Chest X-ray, AP view. Patient: 50 years old, sex F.
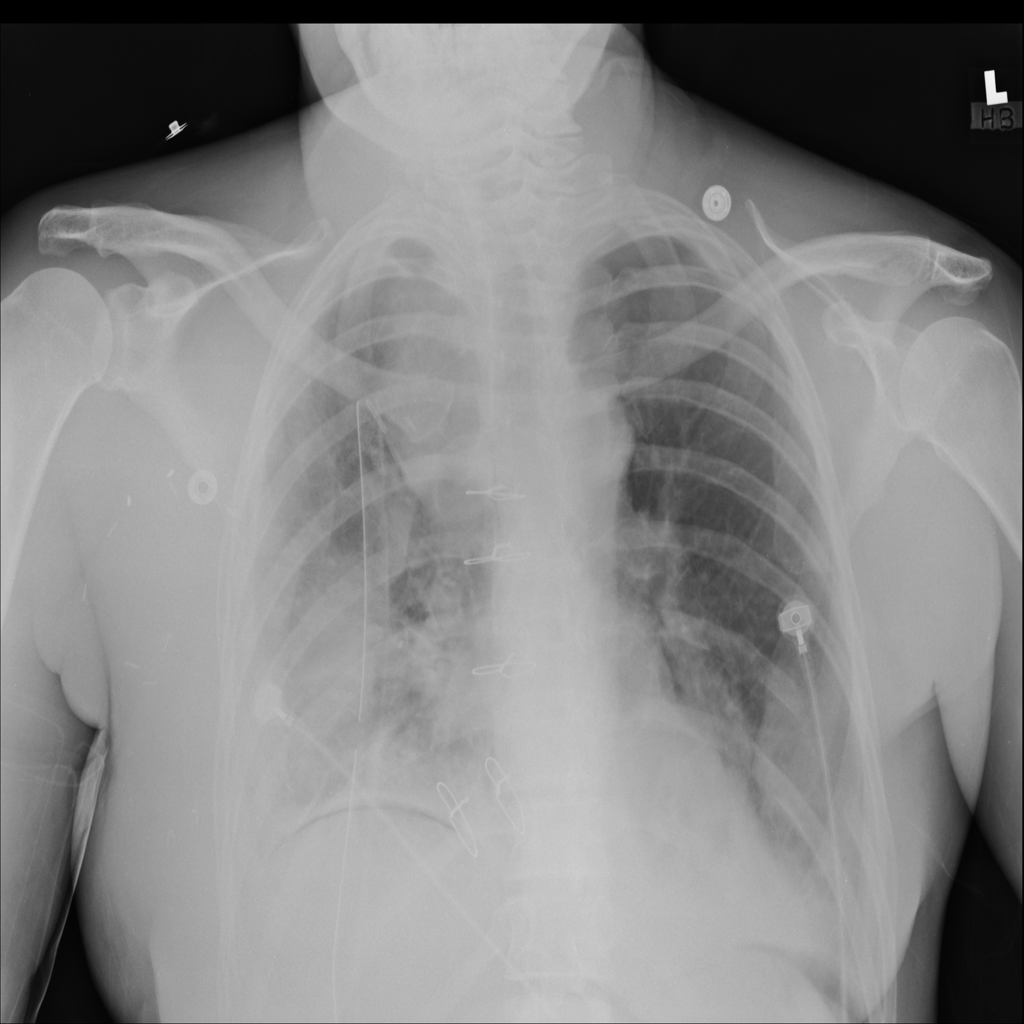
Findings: No Finding